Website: macys
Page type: delivery-shipping
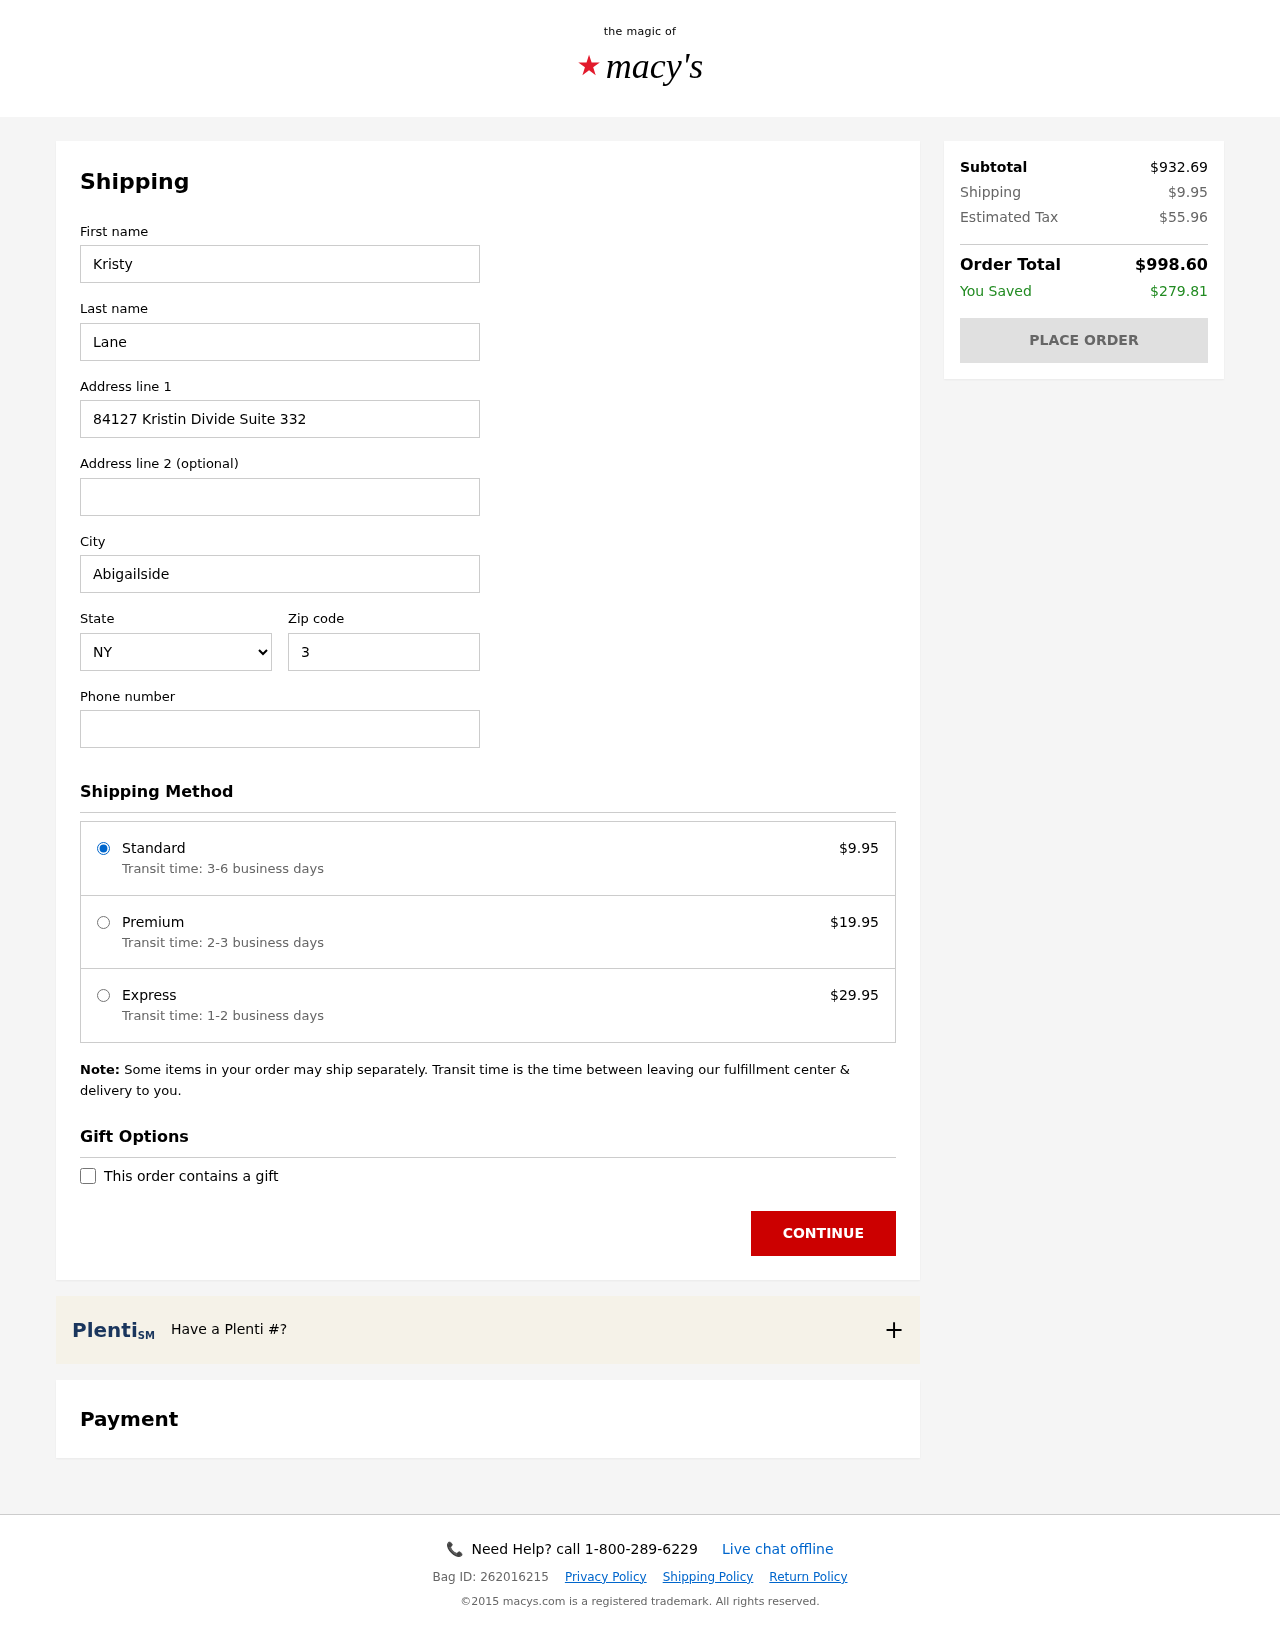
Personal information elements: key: PII_CITY
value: Abigailside
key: PII_FIRSTNAME
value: Kristy
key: PII_LASTNAME
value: Lane
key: PII_PHONE
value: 9619473074
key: PII_POSTCODE
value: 34586
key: PII_STATE_ABBR
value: NY
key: PII_STREET
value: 84127 Kristin Divide Suite 332
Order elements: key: ORDER_SHIPPING_COST
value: $9.95
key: ORDER_SHIPPING_PREMIUM
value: $19.95
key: ORDER_SHIPPING_EXPRESS
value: $29.95
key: ORDER_SUBTOTAL
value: $932.69
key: ORDER_TAX
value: $55.96
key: ORDER_TOTAL
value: $998.60
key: ORDER_SAVINGS
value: $279.81